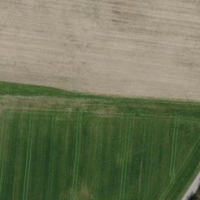
EUNIS habitat code: 52
Species observed at this site:
Ardea alba